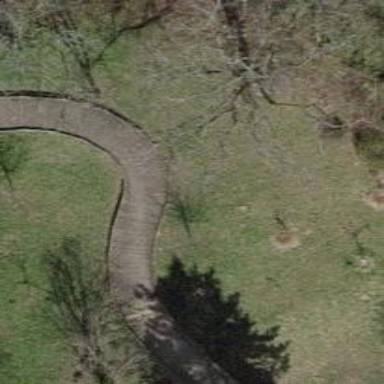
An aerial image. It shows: Path with excellent trail visibility.